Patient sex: F
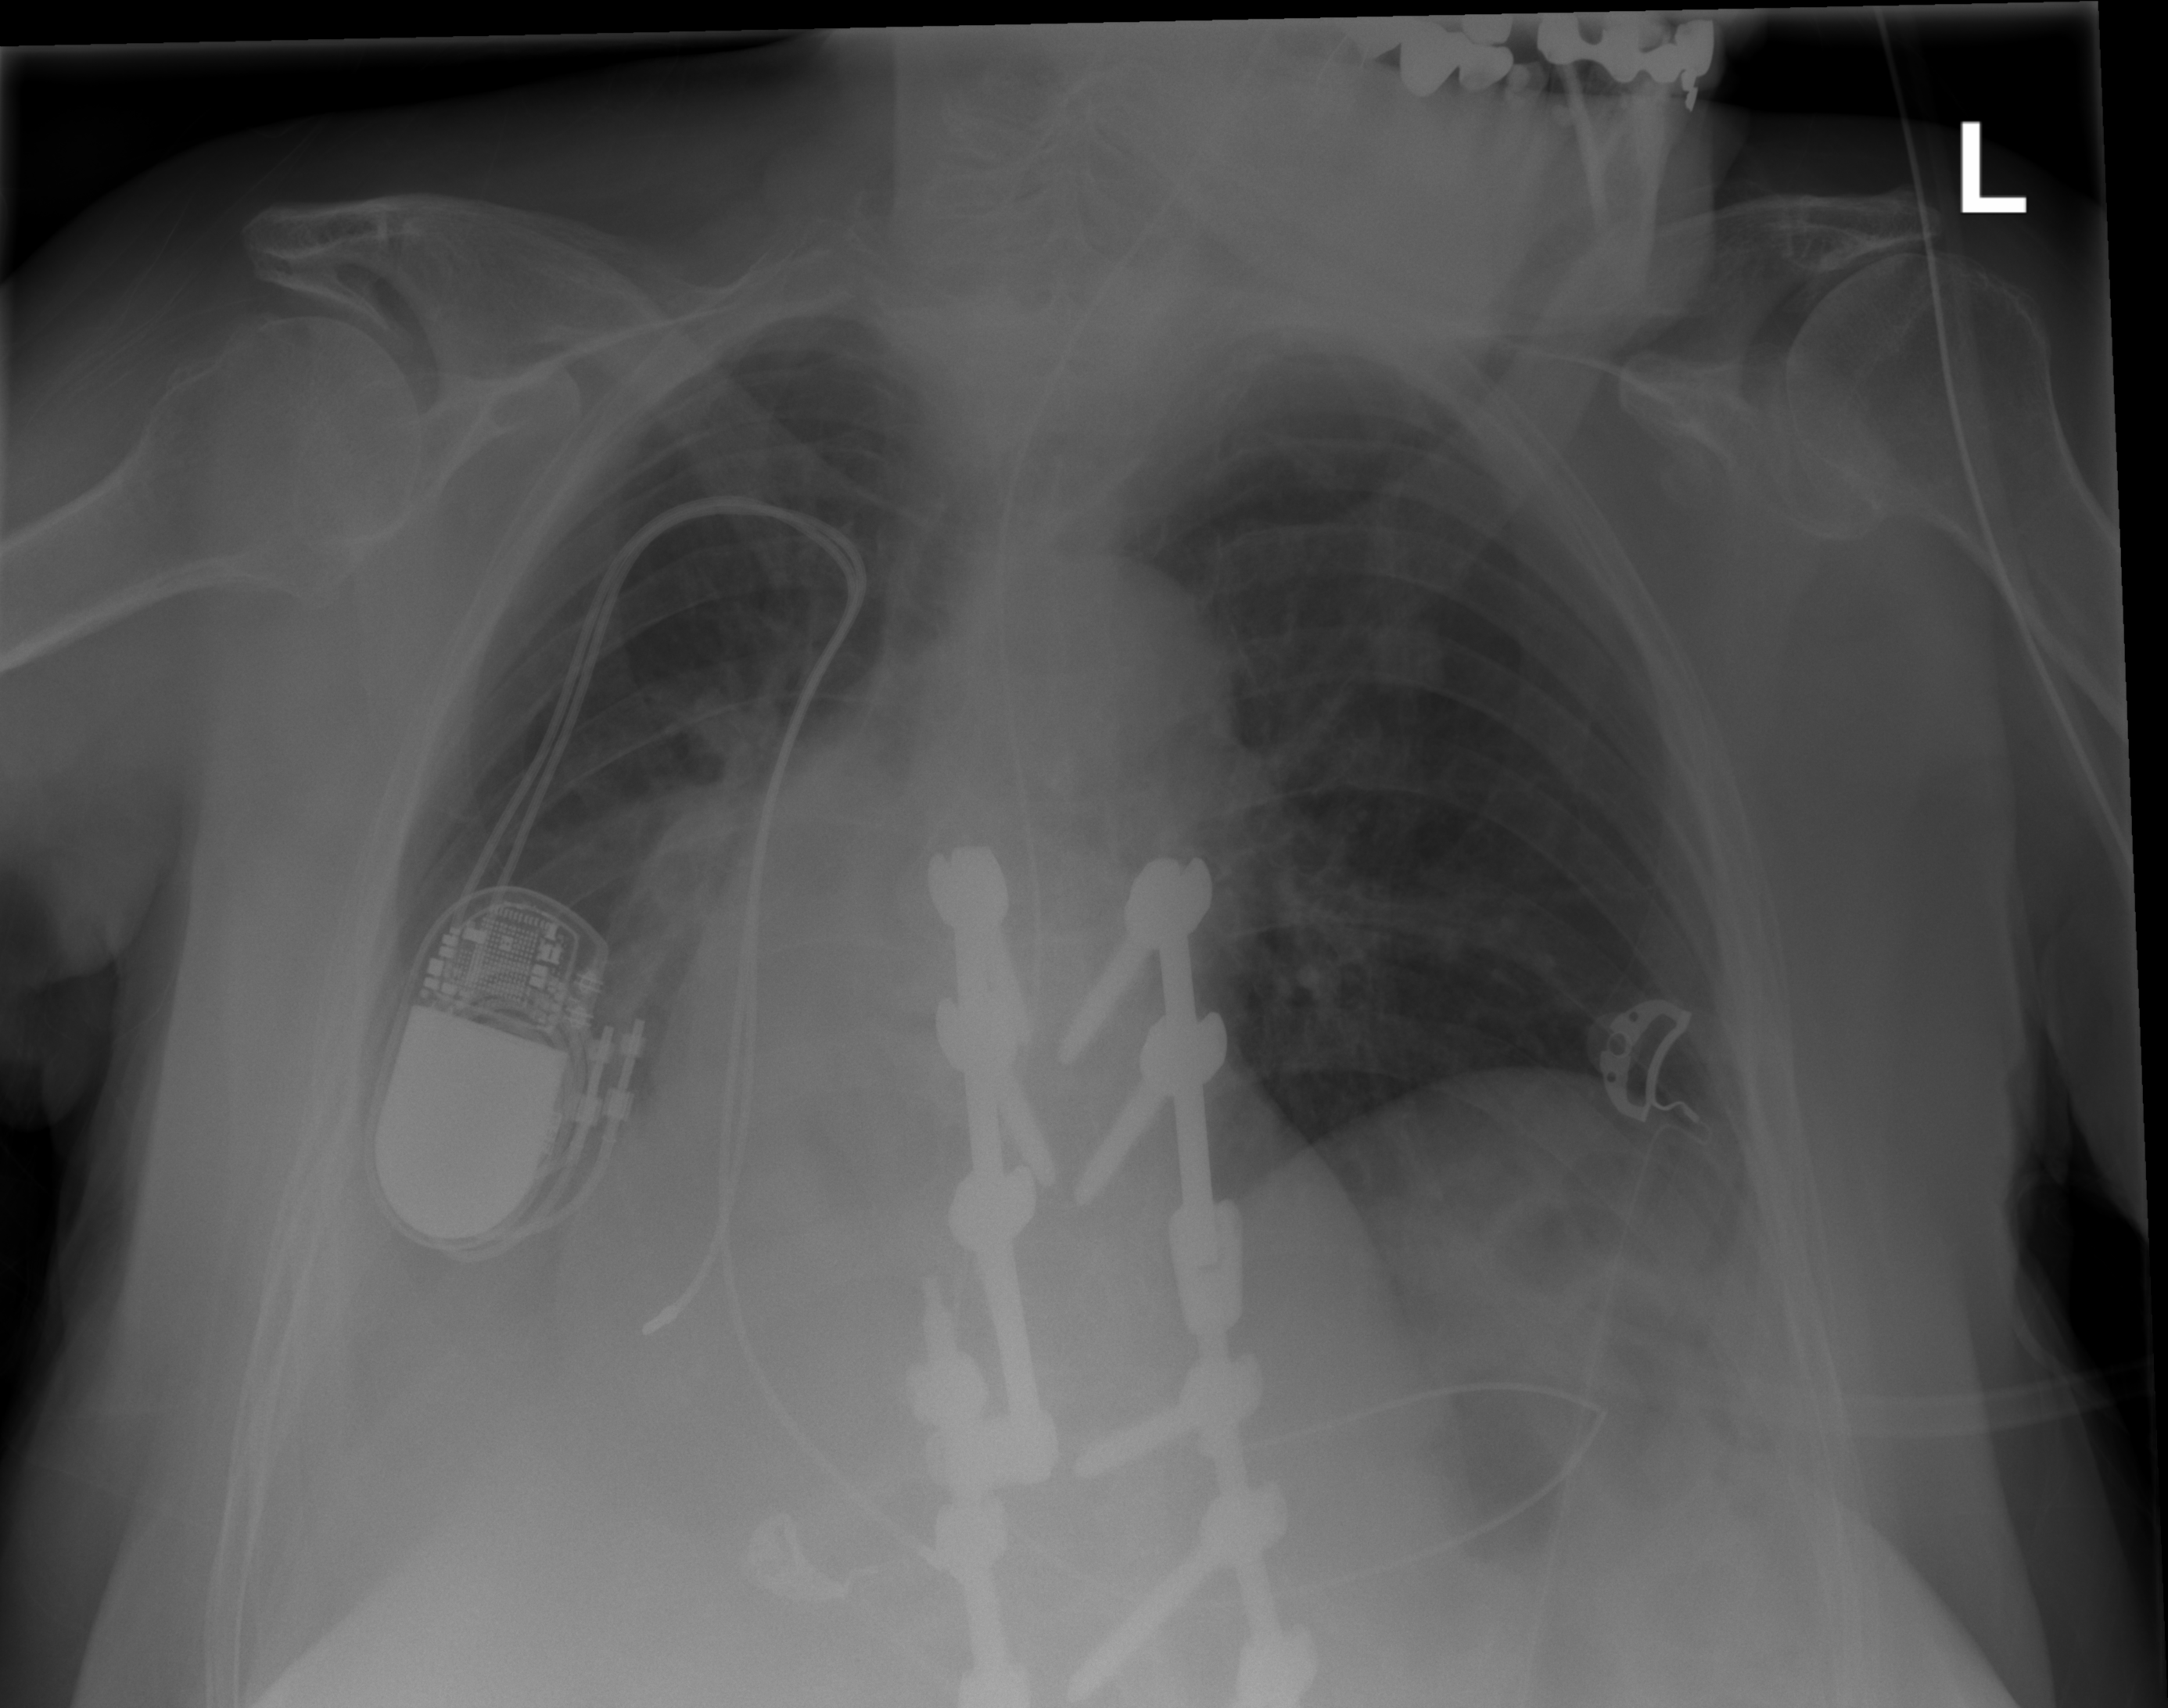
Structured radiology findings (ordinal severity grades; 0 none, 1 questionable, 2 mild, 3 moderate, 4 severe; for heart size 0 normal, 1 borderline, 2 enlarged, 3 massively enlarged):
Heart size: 0
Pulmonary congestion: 0
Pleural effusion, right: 2
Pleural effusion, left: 0
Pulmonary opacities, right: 0
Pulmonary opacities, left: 0
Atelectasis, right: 0
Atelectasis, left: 0